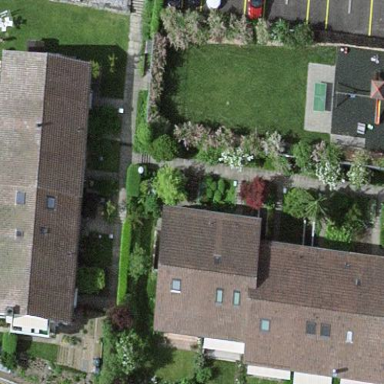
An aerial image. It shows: Group of garages.